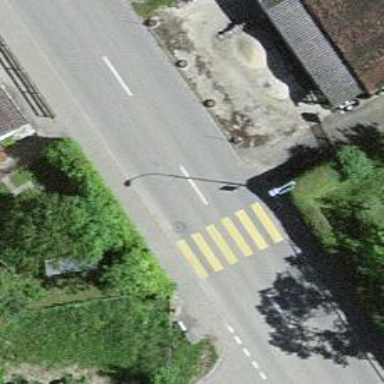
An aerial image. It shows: Zebra crossing for pedestrians.